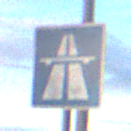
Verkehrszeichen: Autobahn
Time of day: SunriseSunset
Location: Outdoor (Suburban)
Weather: PartlyCloudy
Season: NotSpecified
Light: Natural